Question: I am using
I added a thumbnail with lightbox addon. However, thumbnails overflow from the frame and it looks weird.

When I delete the class 'thumbnail' looks okay. But at this time, the lightbox doesn't work.
My code is
'''
<ul class="thumbnails" data-toggle="lightbox">
<li class="span3">
<a href="http://lorempixel.com/500/500/transport/1/"
title="Image #1" data-description="Lorem ipsum dolor"
class="thumbnail">
<img src="http://lorempixel.com/250/250/transport/1/" alt="">
</a>
</li>
<li class="span3">
<a href="http://lorempixel.com/500/500/transport/2/"
title="Image #1" data-description="Lorem ipsum dolor"
class="thumbnail">
<img src="http://lorempixel.com/250/250/transport/2/" alt="">
</a>
</li>
<li class="span3">
<a href="http://lorempixel.com/500/500/transport/3/"
title="Image #1" data-description="Lorem ipsum dolor"
class="thumbnail">
<img src="http://lorempixel.com/250/250/transport/3/" alt="">
</a>
</li>
<li class="span3">
<a href="http://lorempixel.com/500/500/transport/4/"
title="Image #1" data-description="Lorem ipsum dolor"
class="thumbnail">
<img src="http://lorempixel.com/250/250/transport/4/" alt="">
</a>
</li>
<li class="span3">
<a href="http://lorempixel.com/500/500/transport/1/"
title="Image #1" data-description="Lorem ipsum dolor"
class="thumbnail">
<img src="http://lorempixel.com/250/250/transport/1/" alt="">
</a>
</li>
<li class="span3">
<a href="http://lorempixel.com/500/500/transport/2/"
title="Image #1" data-description="Lorem ipsum dolor"
class="thumbnail">
<img src="http://lorempixel.com/250/250/transport/2/" alt="">
</a>
</li>
<li class="span3">
<a href="http://lorempixel.com/500/500/transport/3/"
title="Image #1" data-description="Lorem ipsum dolor"
class="thumbnail">
<img src="http://lorempixel.com/250/250/transport/3/" alt="">
</a>
</li>
<li class="span3">
<a href="http://lorempixel.com/500/500/transport/4/"
title="Image #1" data-description="Lorem ipsum dolor"
class="thumbnail">
<img src="http://lorempixel.com/250/250/transport/4/" alt="">
</a>
</li>
<li class="span3">
<a href="http://lorempixel.com/500/500/transport/1/"
title="Image #1" data-description="Lorem ipsum dolor"
class="thumbnail">
<img src="http://lorempixel.com/250/250/transport/1/" alt="">
</a>
</li>
<li class="span3">
<a href="http://lorempixel.com/500/500/transport/2/"
title="Image #1" data-description="Lorem ipsum dolor"
class="thumbnail">
<img src="http://lorempixel.com/250/250/transport/2/" alt="">
</a>
</li>
<li class="span3">
<a href="http://lorempixel.com/500/500/transport/3/"
title="Image #1" data-description="Lorem ipsum dolor"
class="thumbnail">
<img src="http://lorempixel.com/250/250/transport/3/" alt="">
</a>
</li>
<li class="span3">
<a href="http://lorempixel.com/500/500/transport/4/"
title="Image #1" data-description="Lorem ipsum dolor"
class="thumbnail">
<img src="http://lorempixel.com/250/250/transport/4/" alt="">
</a>
</li>
</ul>
'''
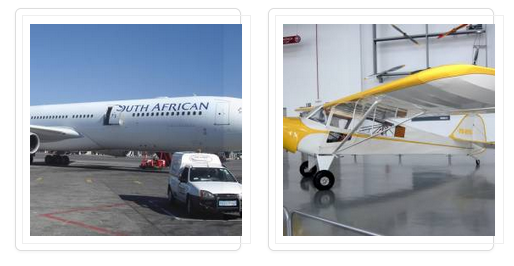
Answer: So I have been playing around with your site in IE11 using their developer tools and I believe I have found the answer to your problem. on .main_content img in your CSS styles padding is set to 0px. Since I am not using the actual CSS file to debug this might be cause by inheriting a style from another element. Either way if you set your images to have a padding of 0 you should be in better shape. I did notice that there does still appear to be a slight different in your left and right margin.
'''
.main_content img {
padding: 0px;
}
'''
Hopefully this gets you in a better place to format your thumbnail gallery.
-Cheers